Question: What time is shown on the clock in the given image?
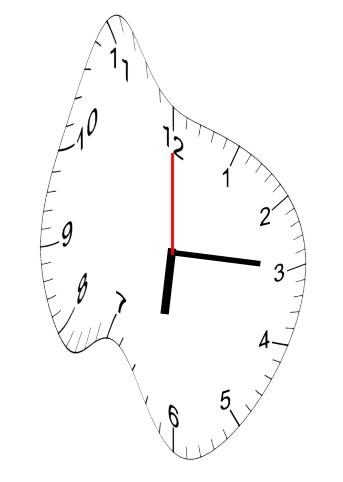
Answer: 06:15:00